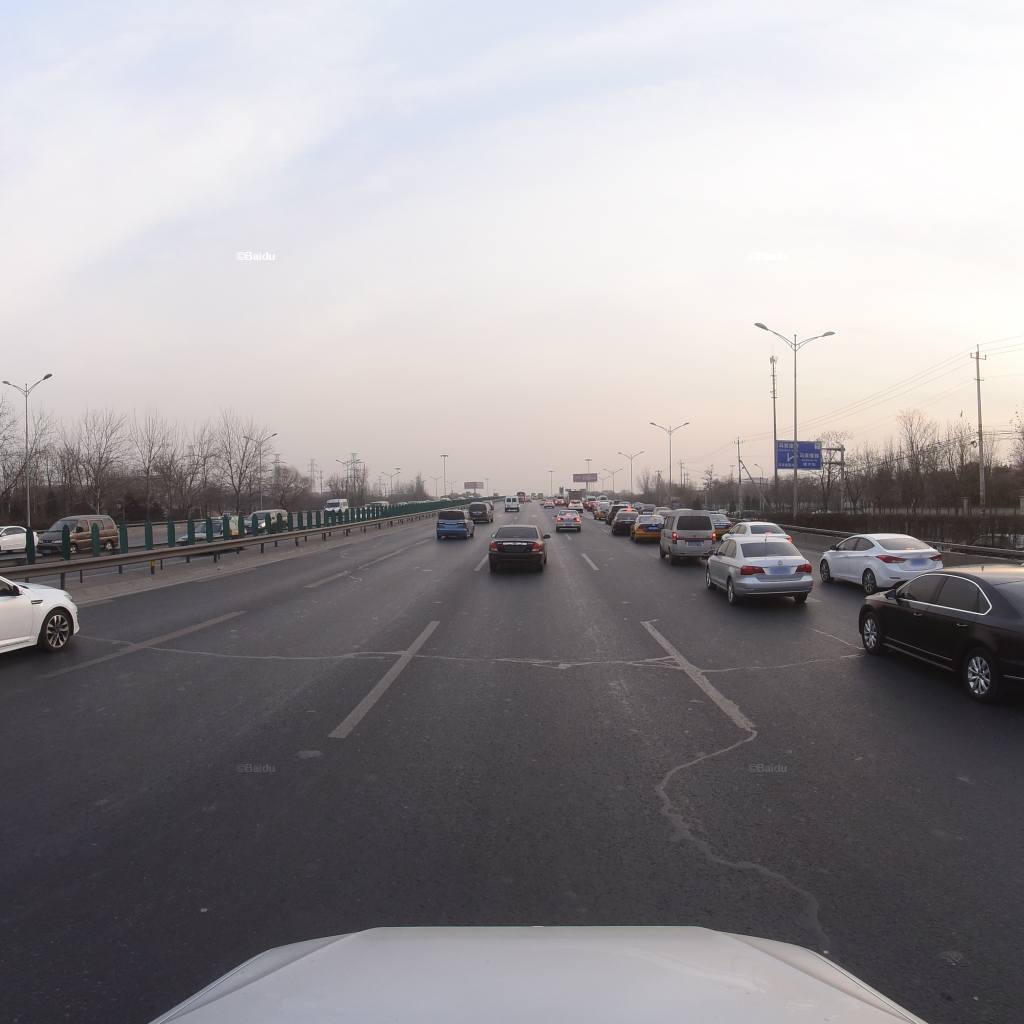
Region: Fengtai
Road damage annotations: longitudinal patch, longitudinal patch, transverse patch